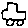
Label: car